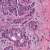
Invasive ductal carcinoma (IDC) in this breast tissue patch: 1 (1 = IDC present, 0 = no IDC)